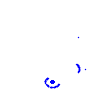
Particle: electron